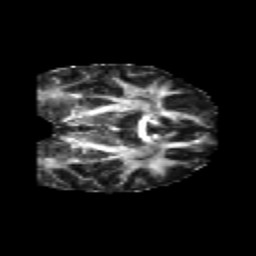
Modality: FA
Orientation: coronal
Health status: healthy
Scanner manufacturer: philips
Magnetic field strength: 3 T
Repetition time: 6.964 s
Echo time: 0.092 s